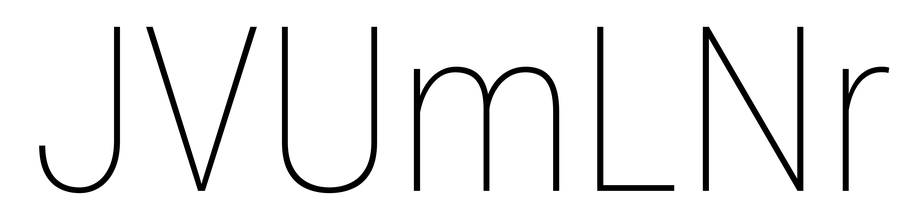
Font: Roboto_Condensed_Thin